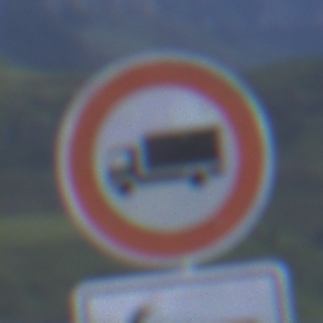
Verkehrszeichen: VerbotFuerKraftfahrzeugeUeberDreiKommaFuenfTonnen
Zusatzzeichen unten: RichtungsangabeDurchPfeile1
Umgebung: Outdoor, Nature
Tageszeit: SunriseSunset
Wetter: PartlyCloudy
Licht: Natural
Jahreszeit: NotSpecified
Kontrast: LowContrast